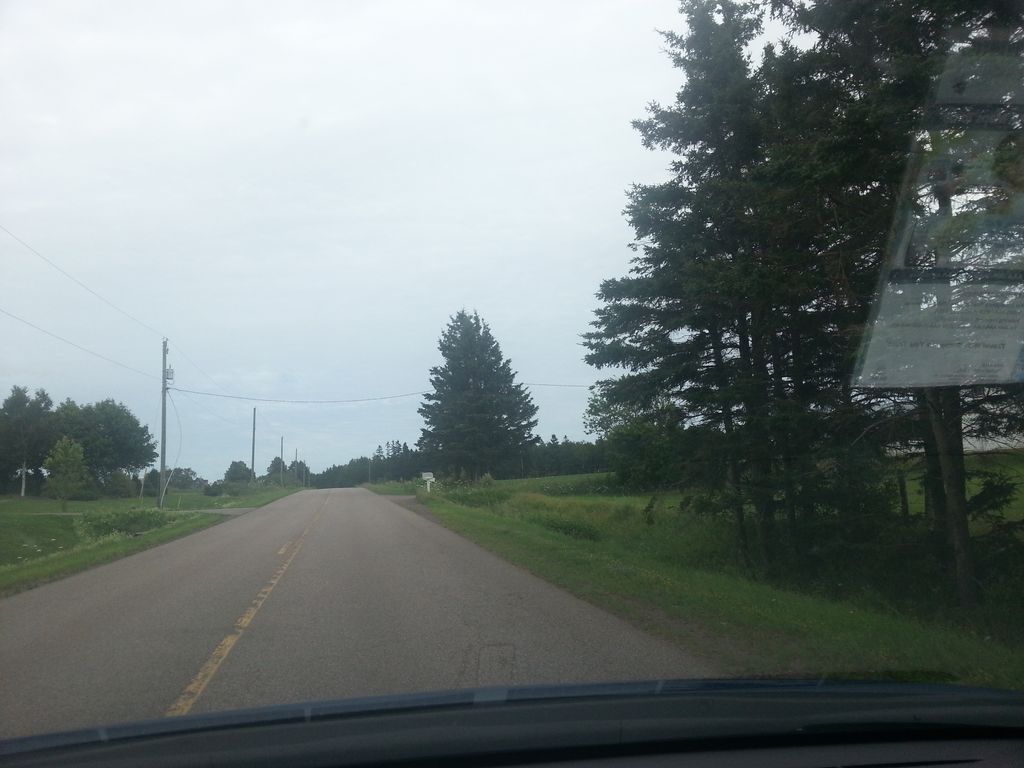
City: charlottetown